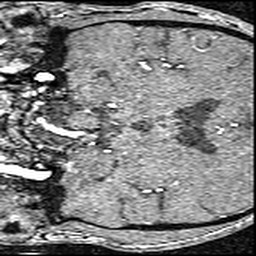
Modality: angio
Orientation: coronal
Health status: ill
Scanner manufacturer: siemens
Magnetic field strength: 3 T
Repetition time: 0.023 s
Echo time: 0.00418 s